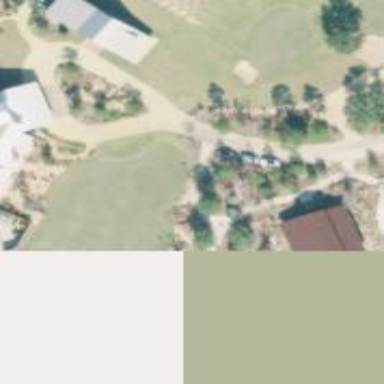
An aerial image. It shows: Picturesque green golfing area with grass land use.